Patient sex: F
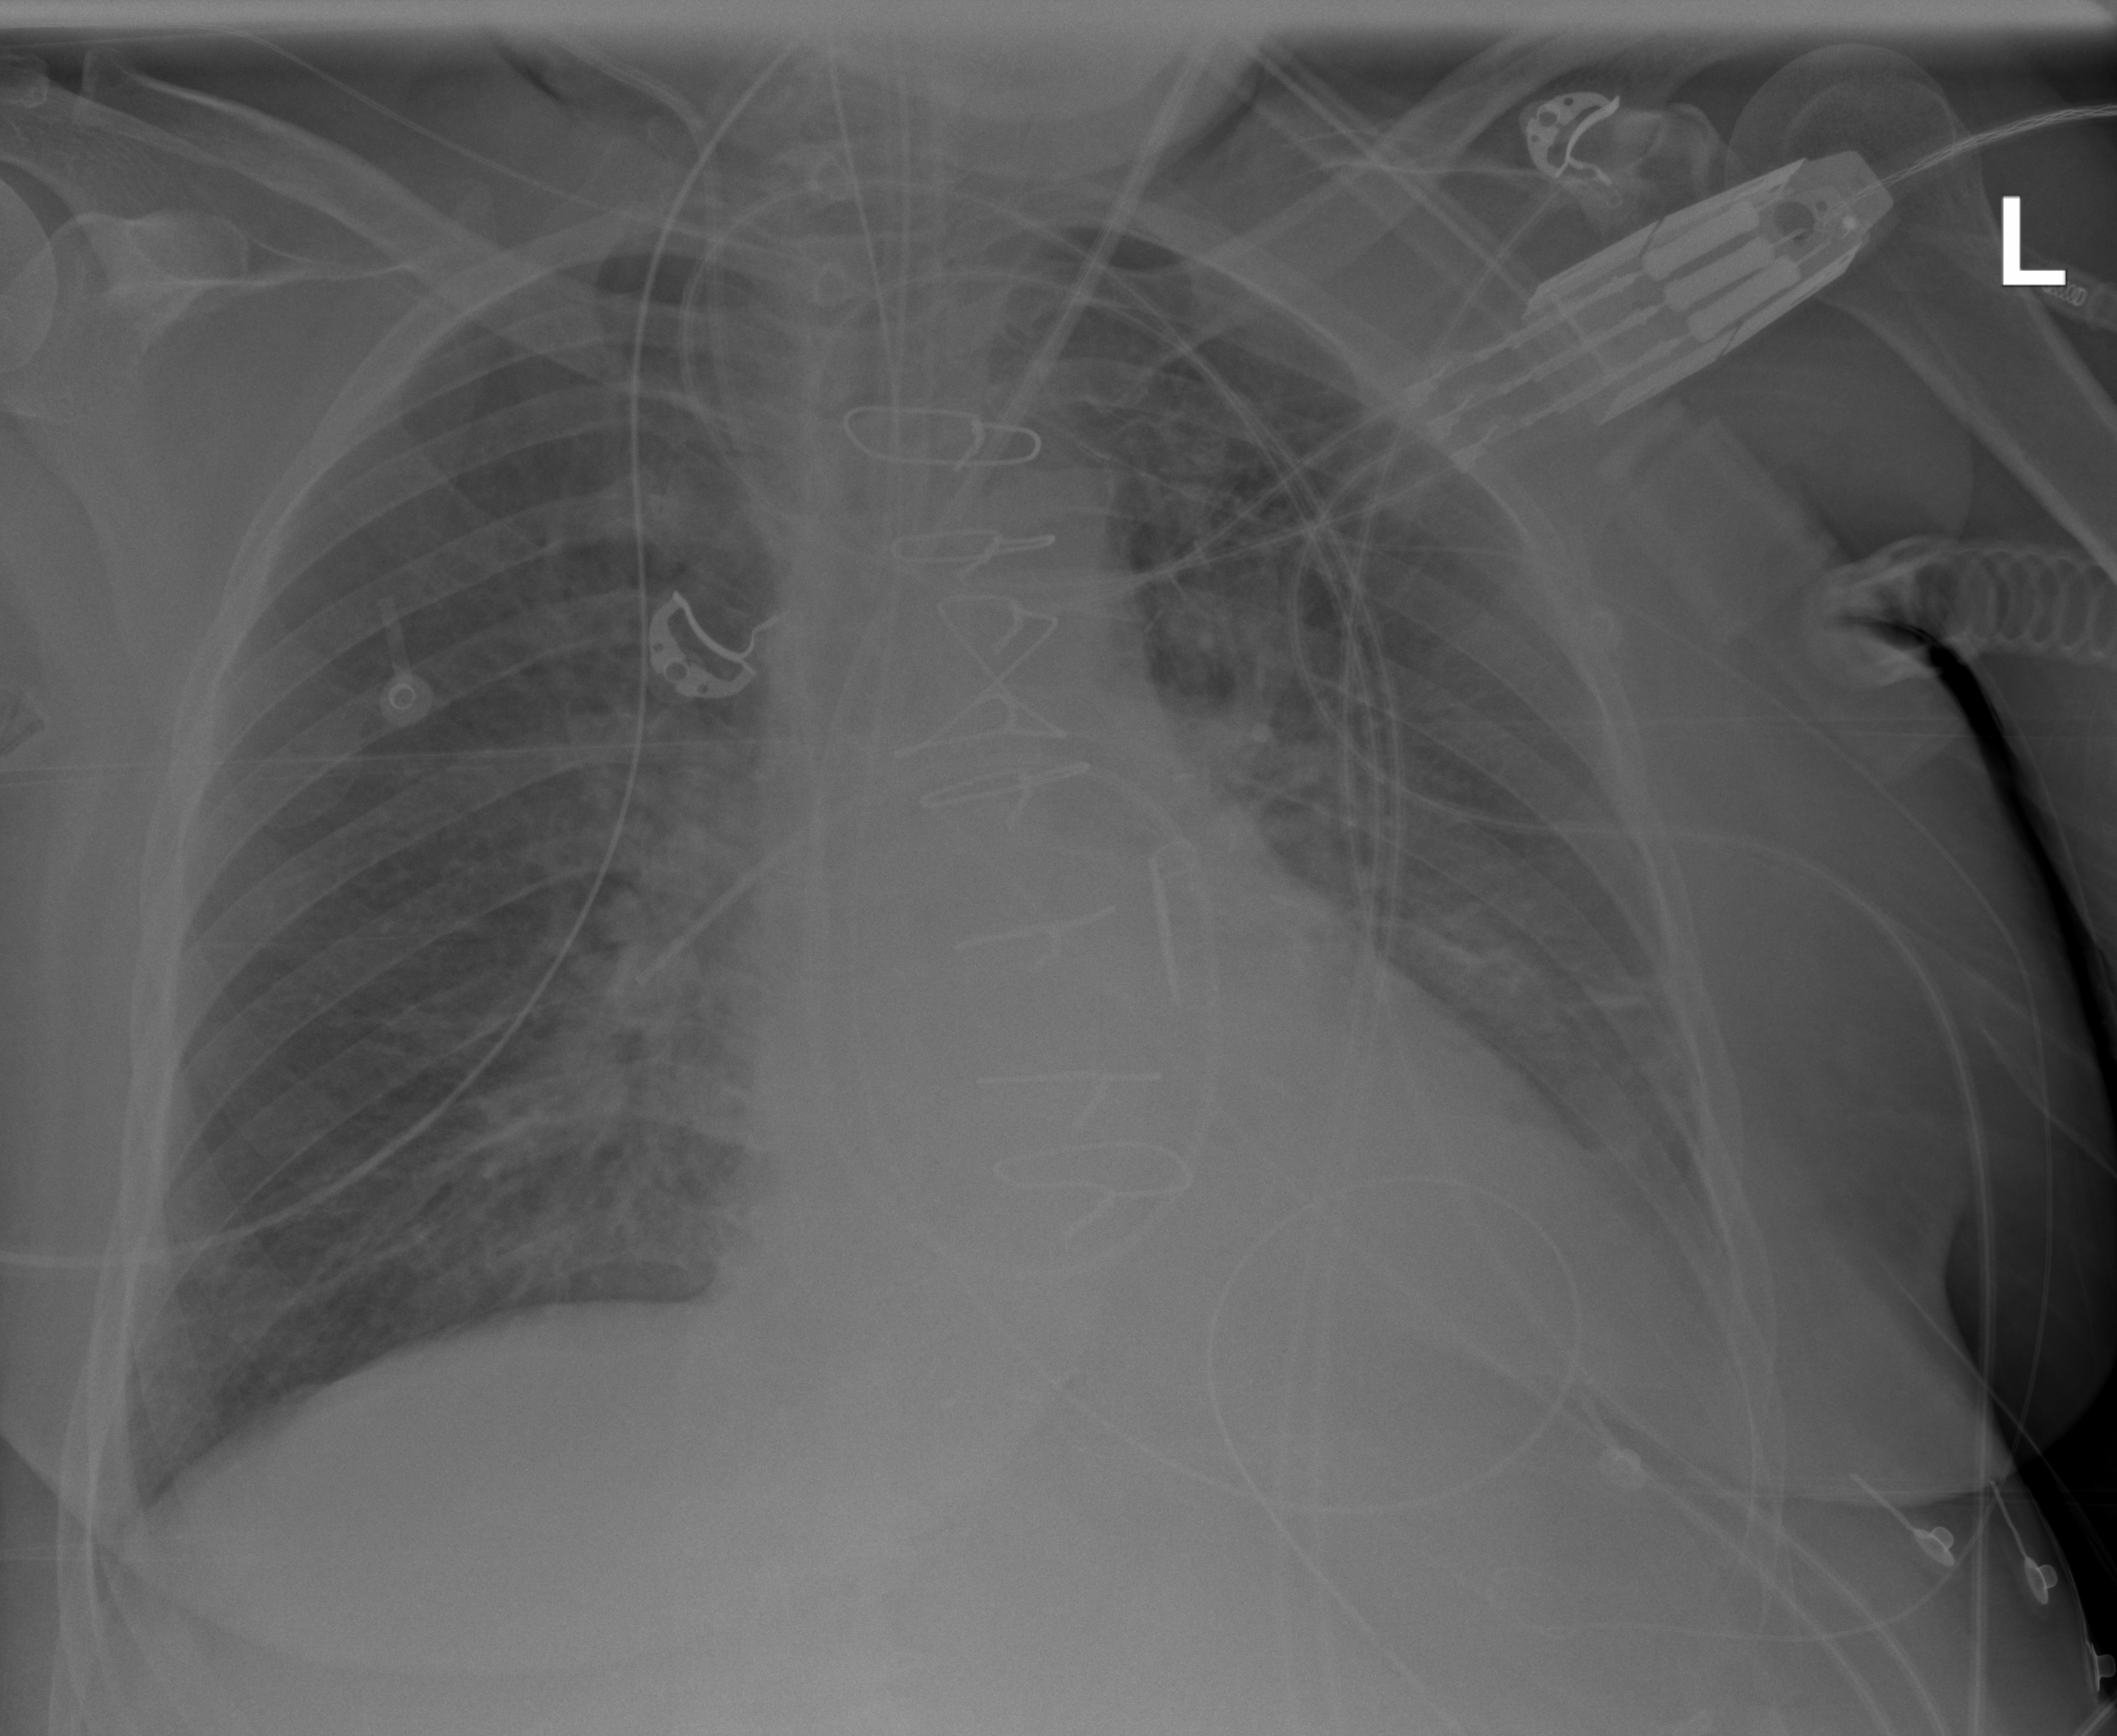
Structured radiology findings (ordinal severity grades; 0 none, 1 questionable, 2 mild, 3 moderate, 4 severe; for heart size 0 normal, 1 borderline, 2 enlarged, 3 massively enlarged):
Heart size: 1
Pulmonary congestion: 2
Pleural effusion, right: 0
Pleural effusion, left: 2
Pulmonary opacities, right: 0
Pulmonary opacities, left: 2
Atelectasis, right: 2
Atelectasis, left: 2